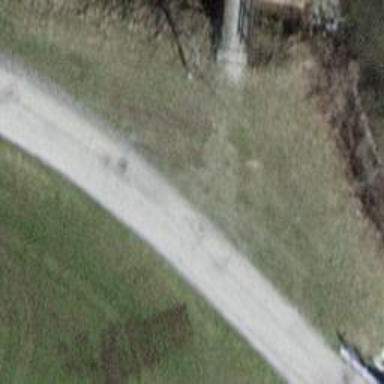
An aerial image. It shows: Path covered in grass.